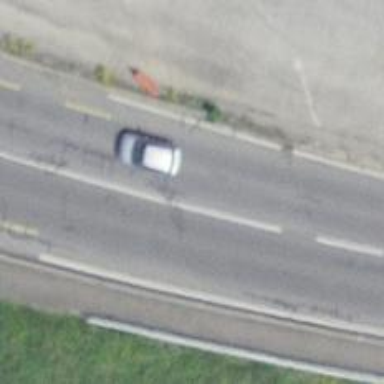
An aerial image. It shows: Primary highway with asphalt surface and designated cycle lane.